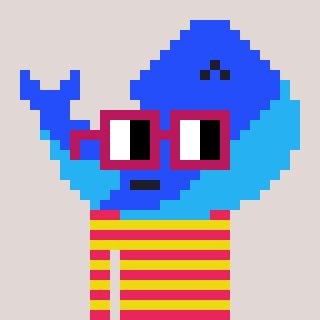
a pixel art character with square dark red glasses, a whale-shaped head and a yellow-colored body on a warm background